Interaction volume radius: 10 \u00c5
Interaction volume height: 20 \u00c5
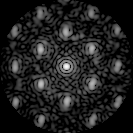
Disorder parameter: 0.4234